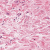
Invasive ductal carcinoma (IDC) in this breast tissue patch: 0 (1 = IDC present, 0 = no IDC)